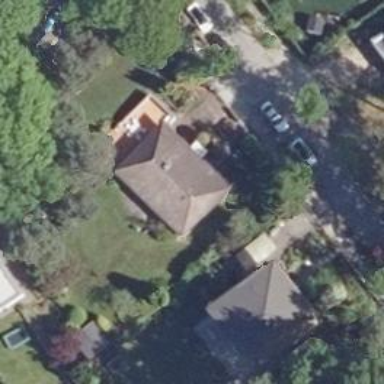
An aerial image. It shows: Detached building with hipped roof.